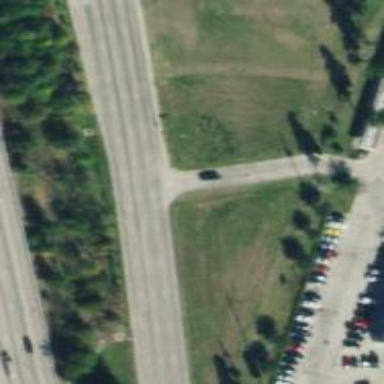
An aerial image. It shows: Secondary road with frontage road alongside.